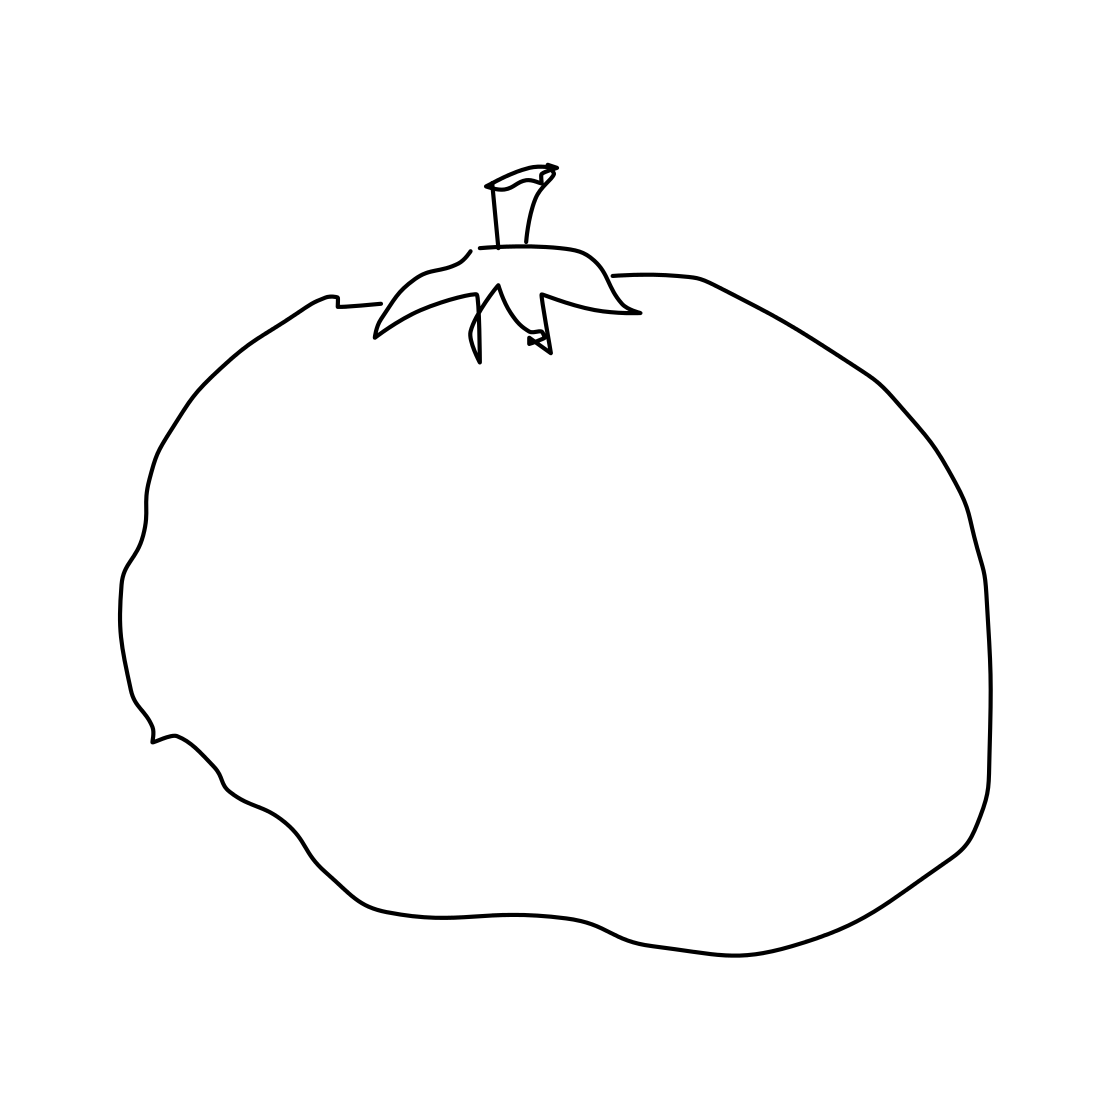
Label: tomato